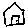
Label: house